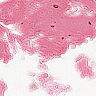
Metastatic tissue present: no